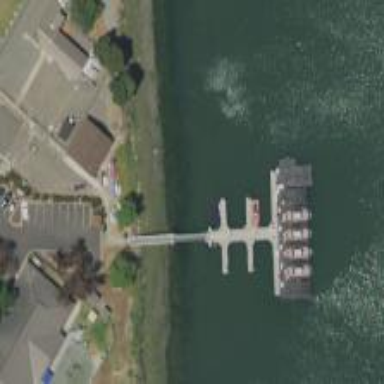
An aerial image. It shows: Man-made pier.